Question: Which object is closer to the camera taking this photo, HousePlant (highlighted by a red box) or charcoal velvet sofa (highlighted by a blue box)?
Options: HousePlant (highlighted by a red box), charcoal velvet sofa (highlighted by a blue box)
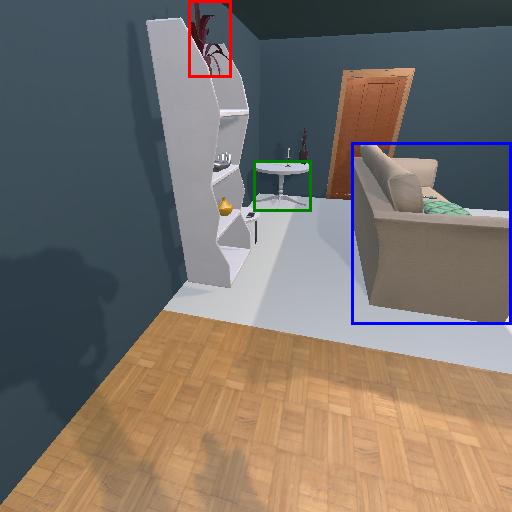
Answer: HousePlant (highlighted by a red box)